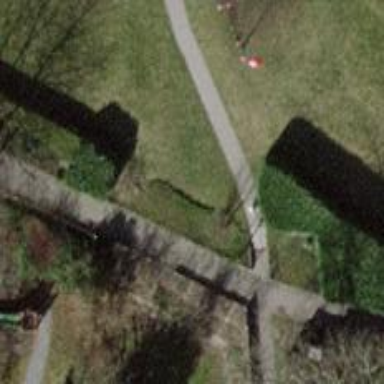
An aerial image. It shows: Set of concrete steps.